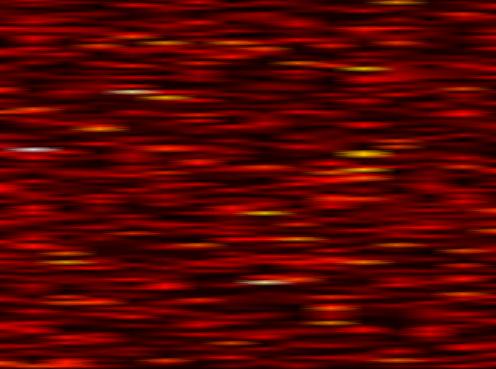
Label: UFMC